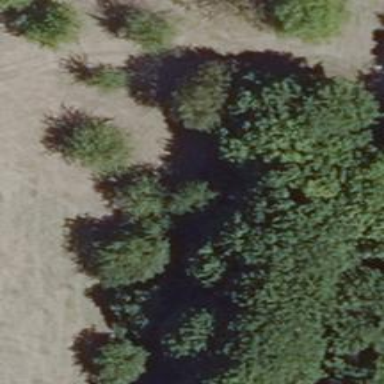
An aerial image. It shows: Row of deciduous broadleaved trees.